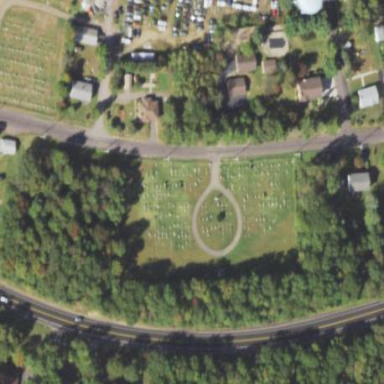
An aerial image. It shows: Cemetery.